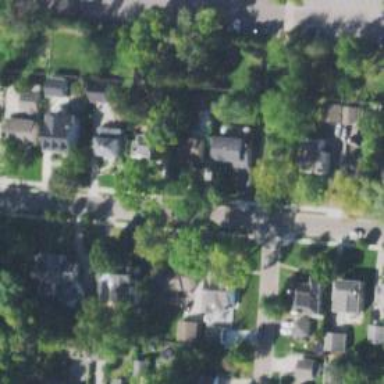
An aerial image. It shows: Residential driveway.